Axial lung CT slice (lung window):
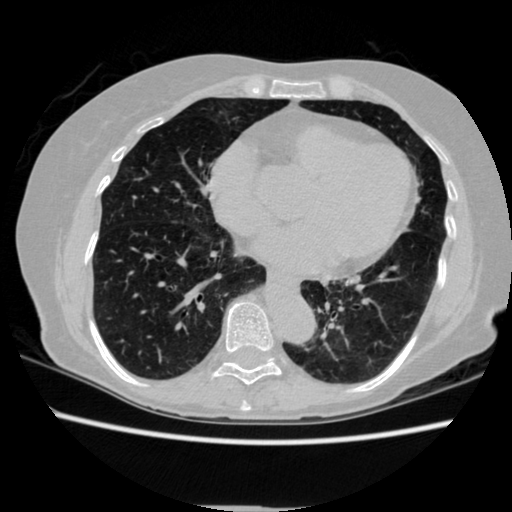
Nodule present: no